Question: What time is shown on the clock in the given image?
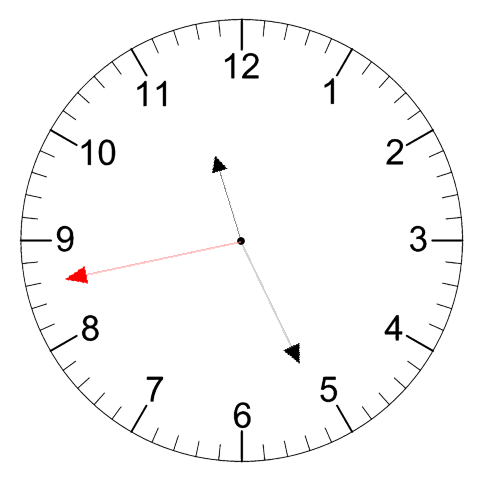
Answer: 11:25:43